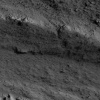
Atmospheric dust classification: not_dusty